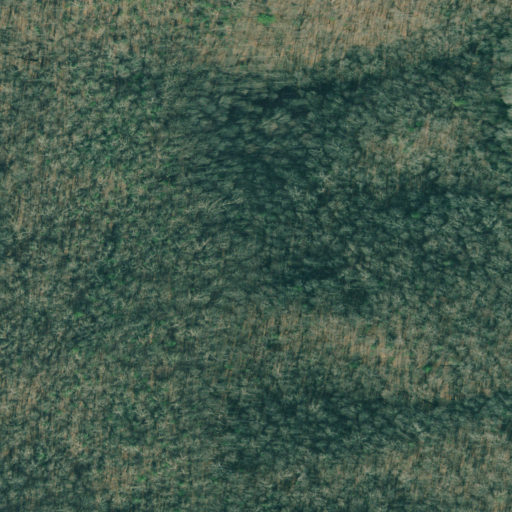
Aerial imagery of ridge(s) in Georgia named Hiwassee Ridge containing only deciduous forest